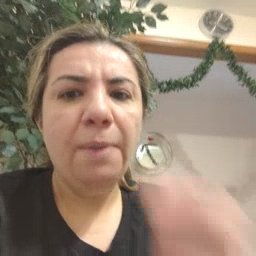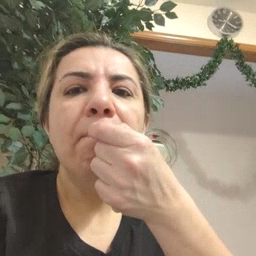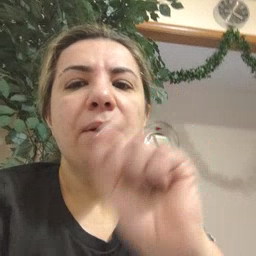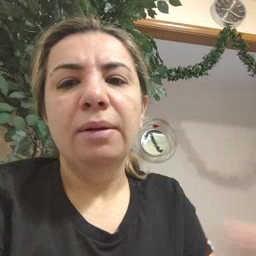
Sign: pencil